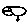
Label: bird